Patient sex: F
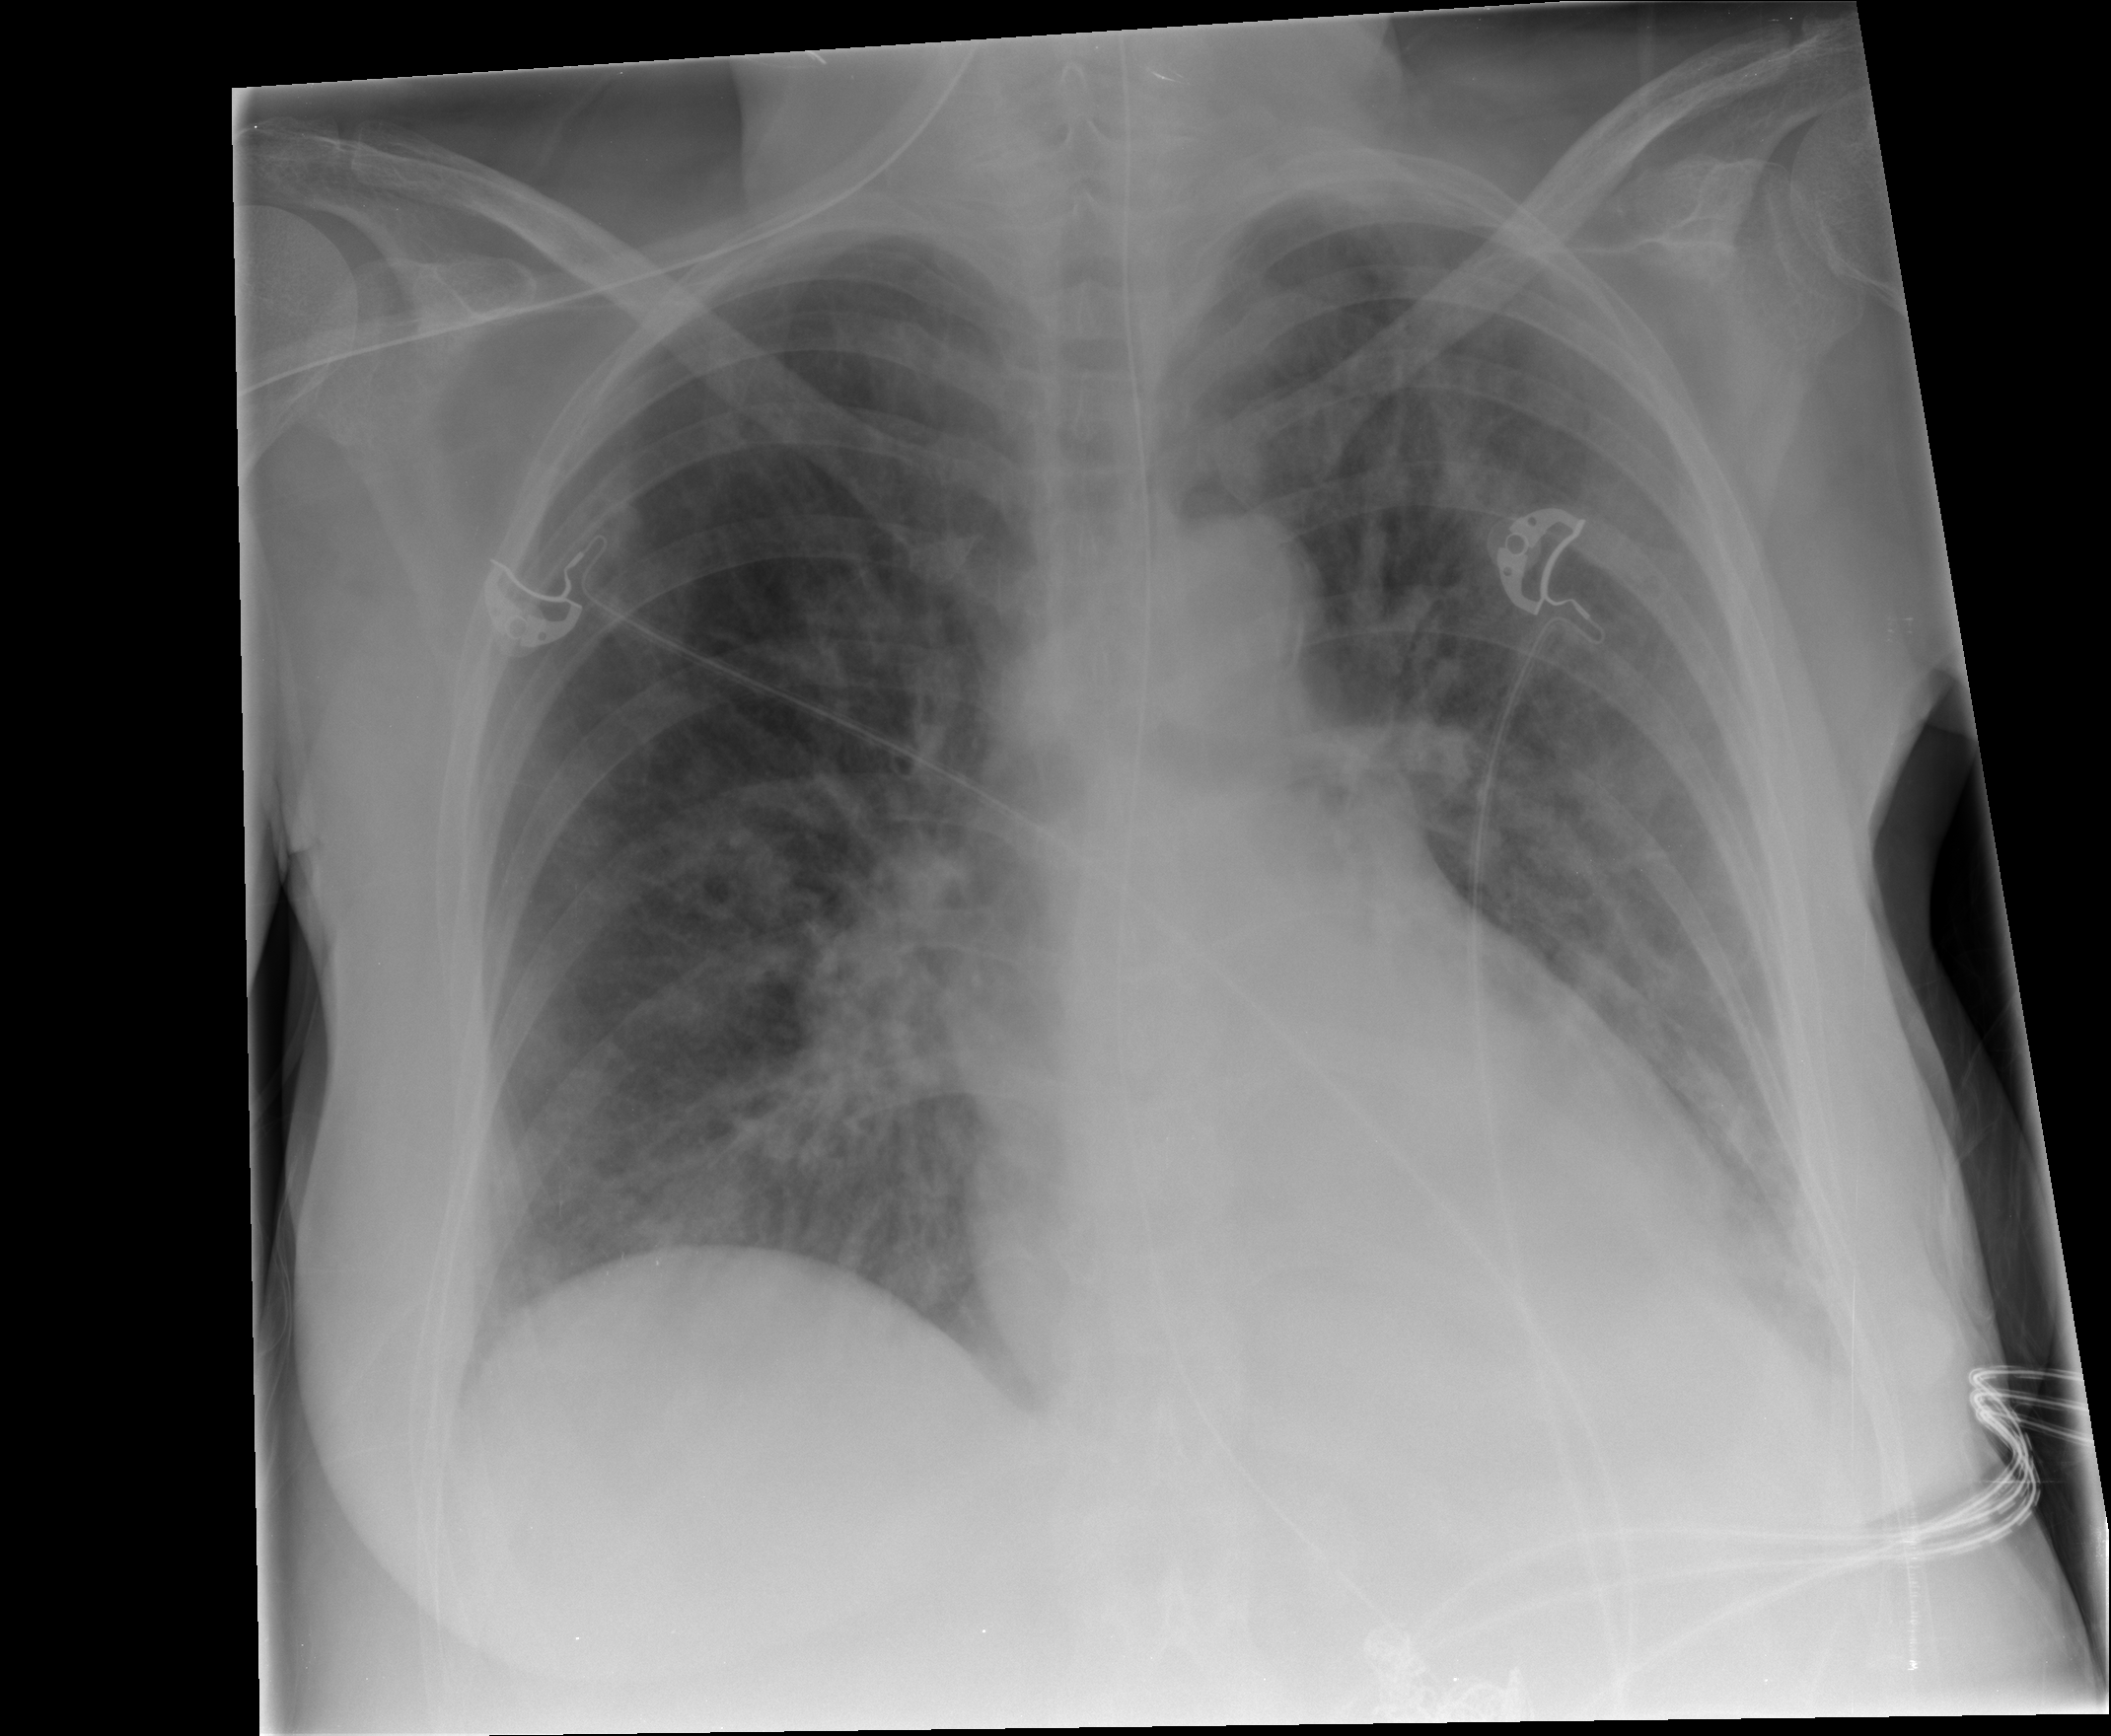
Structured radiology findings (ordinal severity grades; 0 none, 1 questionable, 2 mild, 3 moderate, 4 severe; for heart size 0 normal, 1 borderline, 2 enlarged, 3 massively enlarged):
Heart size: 1
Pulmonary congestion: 3
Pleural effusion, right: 0
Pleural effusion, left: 1
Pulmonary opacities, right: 2
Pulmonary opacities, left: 2
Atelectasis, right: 2
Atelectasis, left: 1